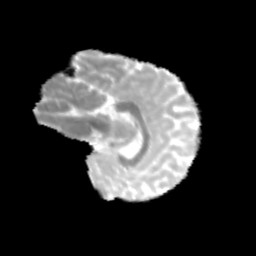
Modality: MD
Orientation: sagittal
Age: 11
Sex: female
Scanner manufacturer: siemens
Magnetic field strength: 3 T
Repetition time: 3.8 s
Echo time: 0.07 s